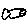
Label: fish